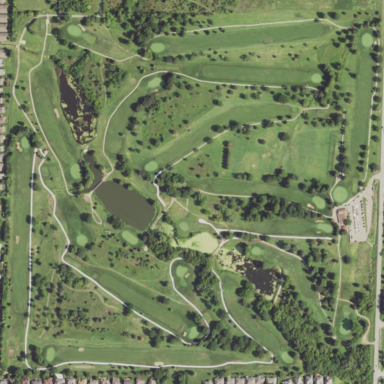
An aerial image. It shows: Golf course.